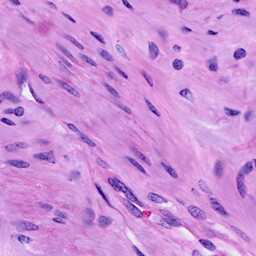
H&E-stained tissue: Cervix